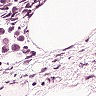
Metastatic tissue present: yes